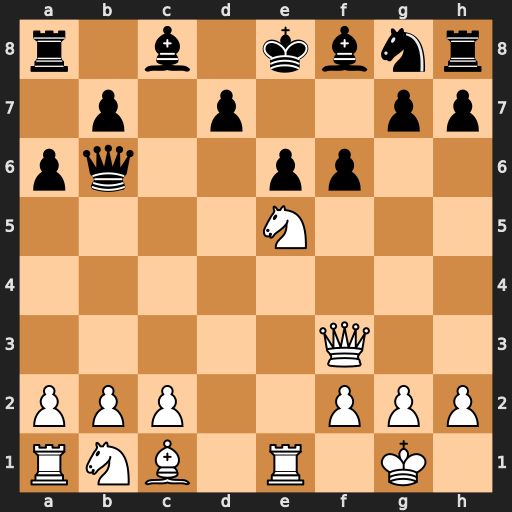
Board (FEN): r1b1kbnr/1p1p2pp/pq2pp2/4N3/8/5Q2/PPP2PPP/RNB1R1K1
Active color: w
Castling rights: kq
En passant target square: -
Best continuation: Qh5+ g6 Nxg6 hxg6 Qxh8